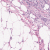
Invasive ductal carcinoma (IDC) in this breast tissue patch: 1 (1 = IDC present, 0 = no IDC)